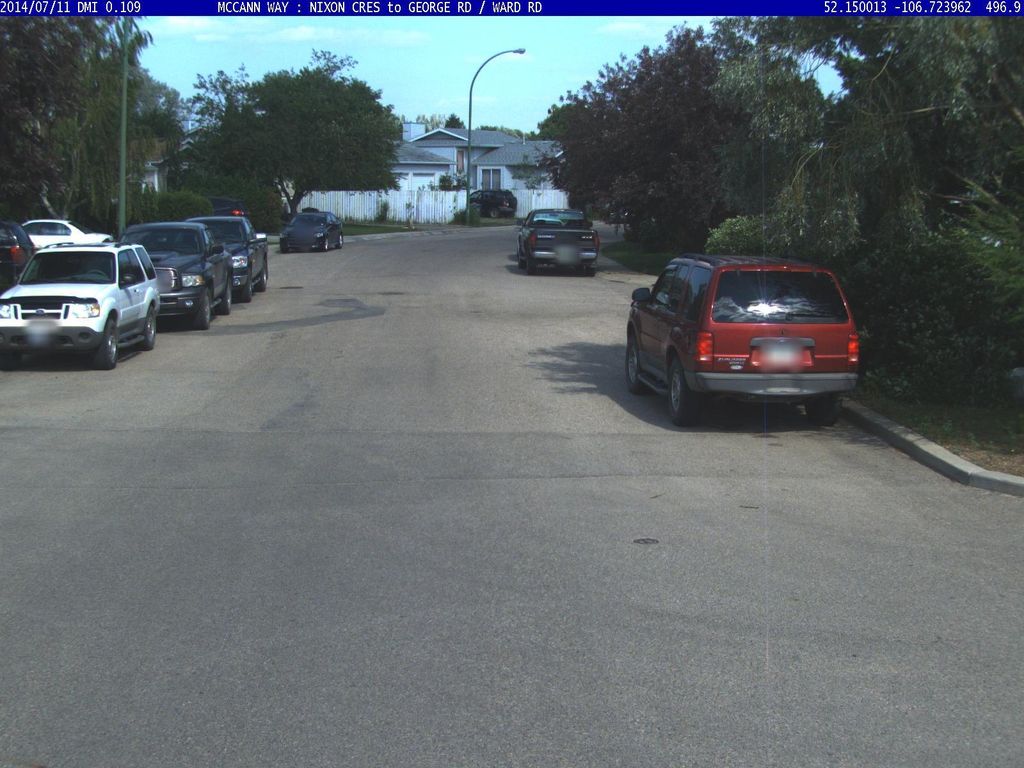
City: saskatoon